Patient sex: M
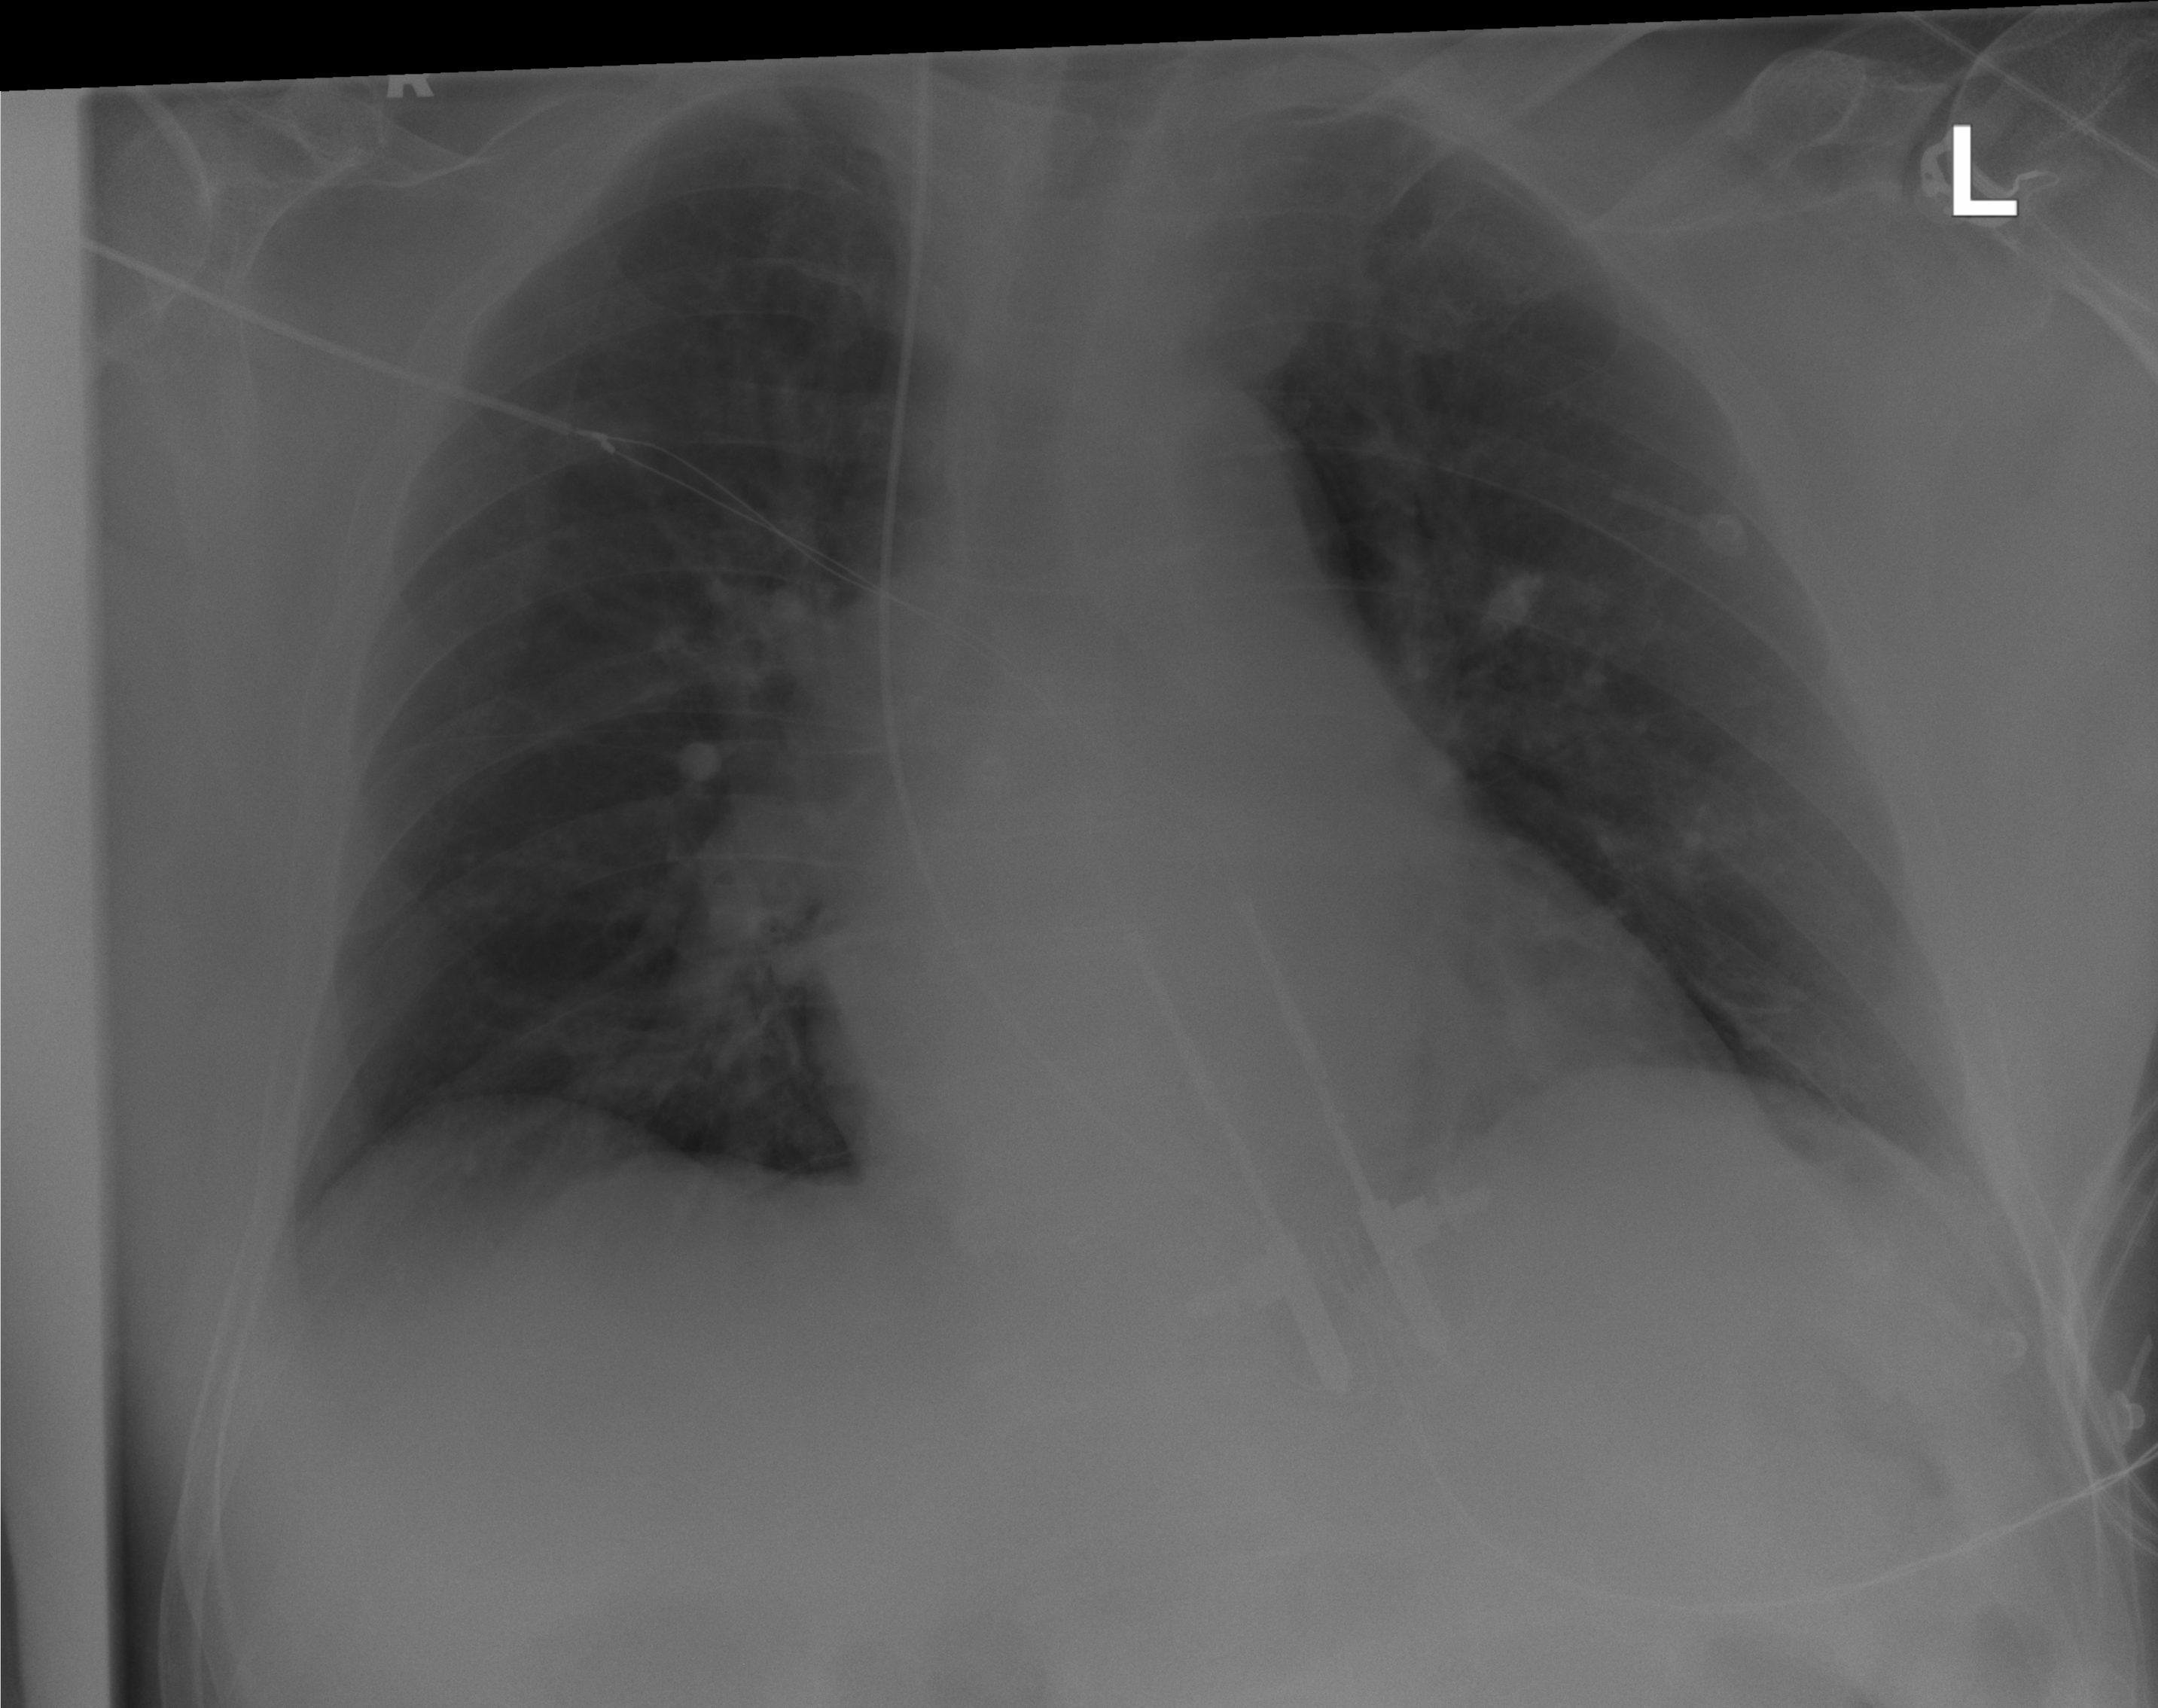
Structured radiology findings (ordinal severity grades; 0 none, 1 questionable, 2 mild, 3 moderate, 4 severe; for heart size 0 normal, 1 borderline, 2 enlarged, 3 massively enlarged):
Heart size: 2
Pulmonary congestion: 0
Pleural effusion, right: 1
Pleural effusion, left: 0
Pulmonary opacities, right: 0
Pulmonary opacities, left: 0
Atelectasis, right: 1
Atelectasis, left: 0